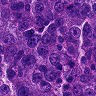
Metastatic tissue present: yes